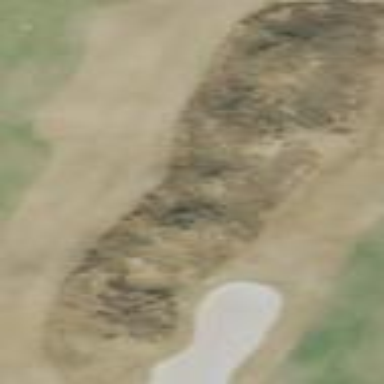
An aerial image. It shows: Rough grassy area used for golf.